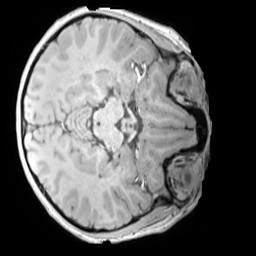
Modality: MP2RAGE
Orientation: axial
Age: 9
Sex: male
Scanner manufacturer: siemens
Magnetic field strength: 3 T
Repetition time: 4 s
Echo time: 0.00303 s